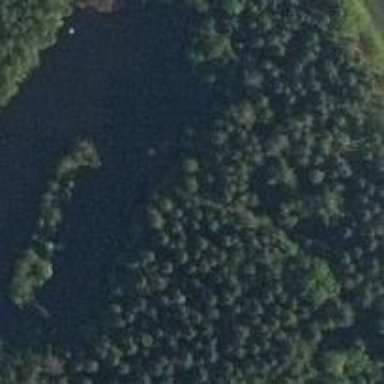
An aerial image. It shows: Pond surrounded by natural water.